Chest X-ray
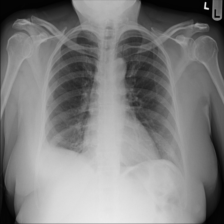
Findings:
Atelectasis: negative
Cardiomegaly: negative
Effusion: negative
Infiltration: negative
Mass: negative
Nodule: negative
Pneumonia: positive
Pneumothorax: negative
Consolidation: negative
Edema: negative
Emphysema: negative
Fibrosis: negative
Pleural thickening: negative
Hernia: negative